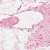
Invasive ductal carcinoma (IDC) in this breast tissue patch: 0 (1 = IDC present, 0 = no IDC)